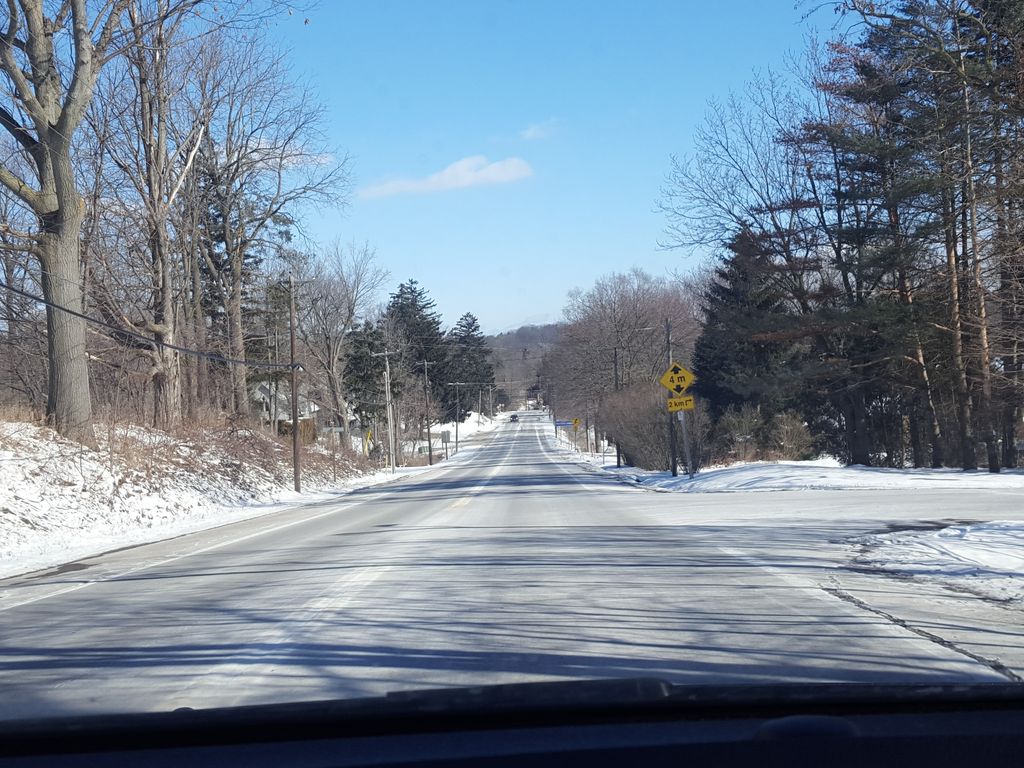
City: hamilton